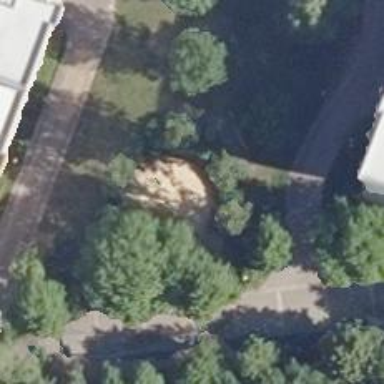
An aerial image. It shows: Playground area for leisure land.